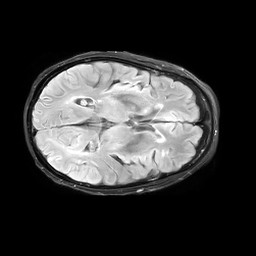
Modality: FLAIR
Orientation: axial
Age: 75
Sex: female
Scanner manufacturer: philips
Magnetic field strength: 3 T
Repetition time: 11 s
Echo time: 0.125 s